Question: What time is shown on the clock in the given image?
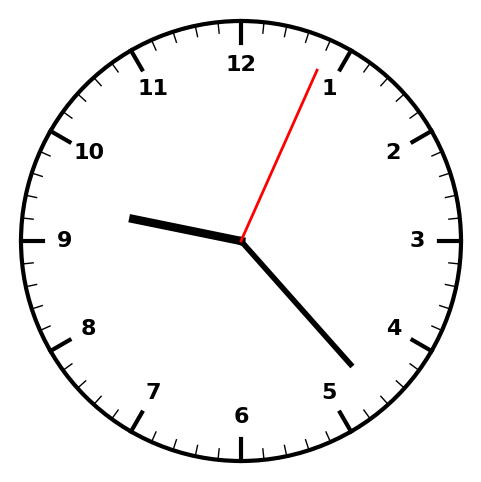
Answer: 09:23:04